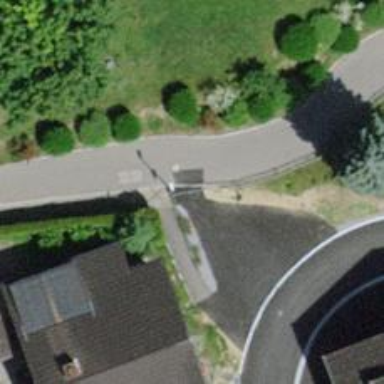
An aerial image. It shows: Bollard.